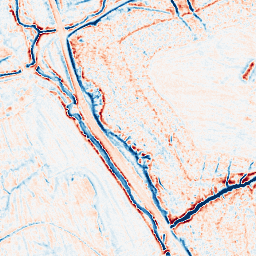
Category: edge_preserving
Decomposition family: anisotropic_diffusion
Decomposition parameters: iterations: 20
kappa: 100
gamma: 0.1
Upsampling method: cubic_mitchell
Upsampling parameters: scale: 8
Upsampling scale: 8